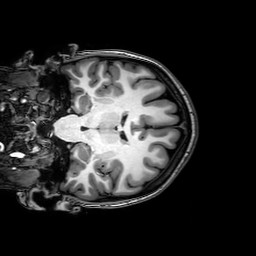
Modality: T1w
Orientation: coronal
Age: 21
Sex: female
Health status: healthy
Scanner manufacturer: philips
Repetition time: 0.008157 s
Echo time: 0.00374 s